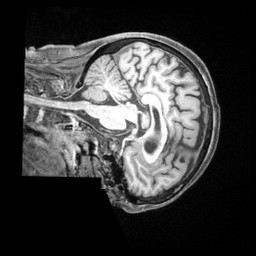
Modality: T1w
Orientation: sagittal
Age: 75
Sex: female
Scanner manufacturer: siemens
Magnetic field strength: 3 T
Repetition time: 2.5 s
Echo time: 0.00222 s